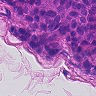
Metastatic tissue present: yes